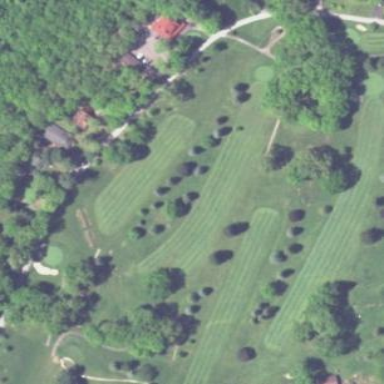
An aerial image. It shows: Golf fairway on pitch. It is used for the sport of golf.